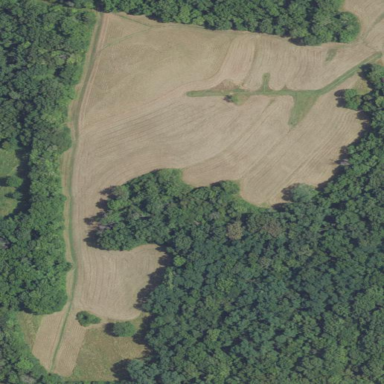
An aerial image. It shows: Agricultural meadow.